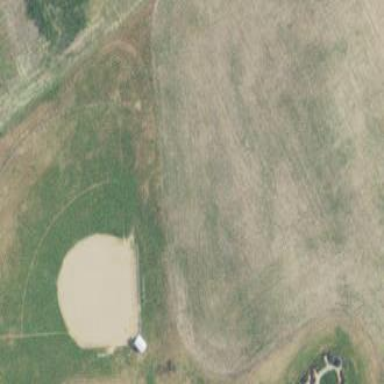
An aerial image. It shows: Baseball pitch for leisure land activities.